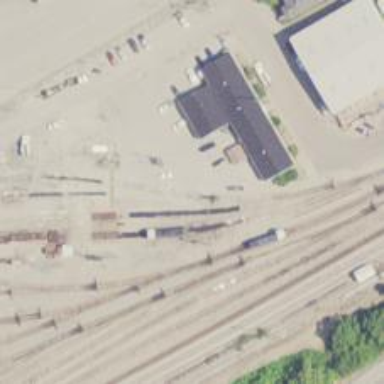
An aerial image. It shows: Railway yard.